Field crop: maize
Growth stage: 2
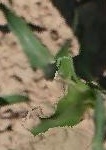
Species: maize